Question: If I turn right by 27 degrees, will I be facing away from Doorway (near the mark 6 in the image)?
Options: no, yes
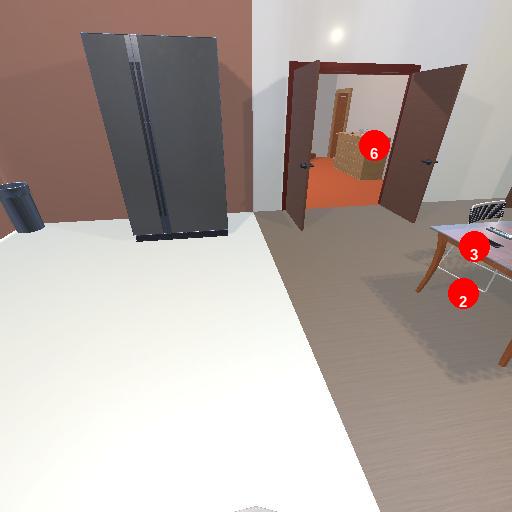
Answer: no